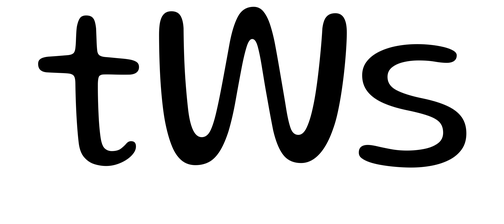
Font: Gluten_Light